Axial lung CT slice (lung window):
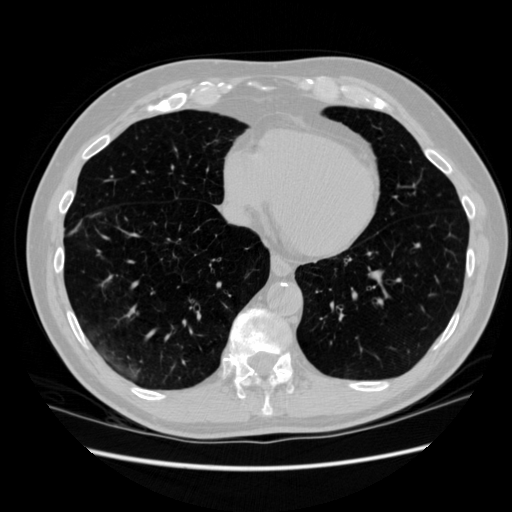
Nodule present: no